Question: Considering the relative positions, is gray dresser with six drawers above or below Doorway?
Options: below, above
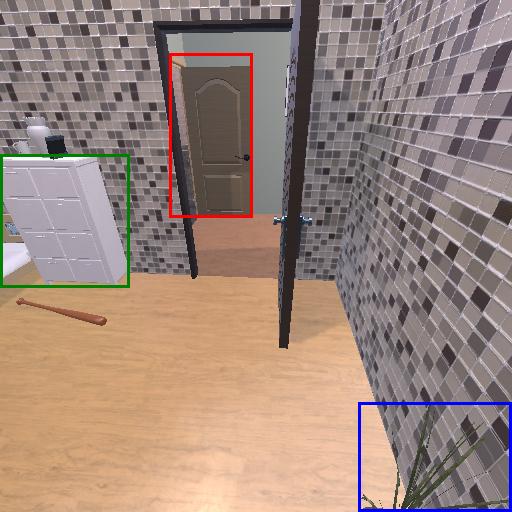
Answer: below